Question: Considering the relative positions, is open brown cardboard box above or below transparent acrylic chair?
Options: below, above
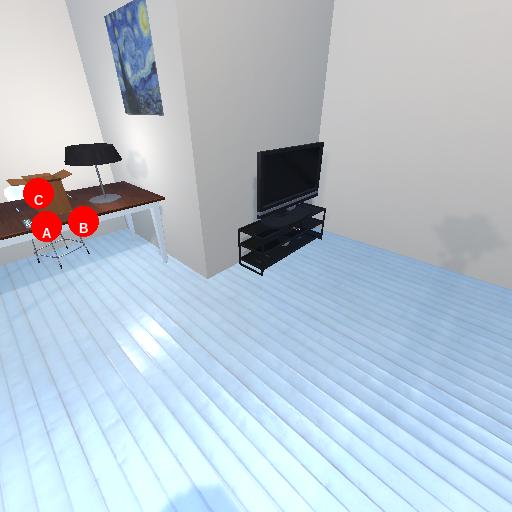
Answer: below